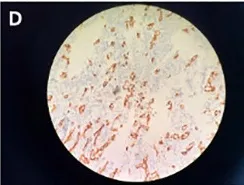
Immunohistochemistry. CD34.
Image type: pathology (immunostaining)